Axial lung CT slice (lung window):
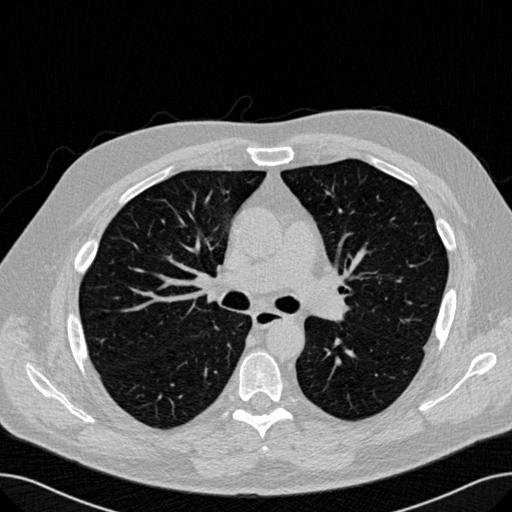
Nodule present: no